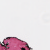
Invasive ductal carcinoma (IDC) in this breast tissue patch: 0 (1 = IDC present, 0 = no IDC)